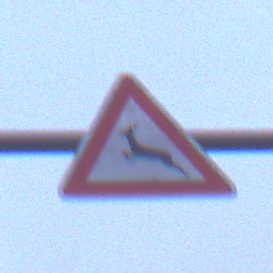
Verkehrszeichen: WildwechselRechts
Umgebung: Outdoor, Urban
Tageszeit: SunriseSunset
Wetter: Overcast
Licht: Natural
Jahreszeit: NotSpecified
Kontrast: LowContrast